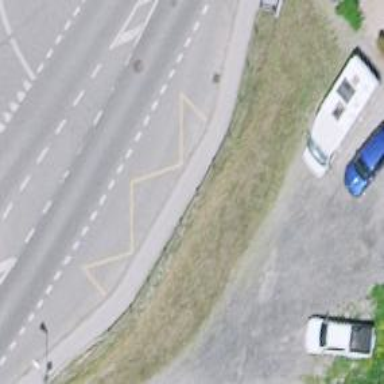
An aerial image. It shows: Bus stop with platform for public transport.